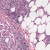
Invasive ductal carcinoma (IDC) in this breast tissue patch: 1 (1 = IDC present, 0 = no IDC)